Question: I have a custom UITableViewCell which has a thumbnail and bunch of text. The row height is configured to be calculated automatically using
'''
tableView.estimatedRowHeight = 129;
tableView.rowHeight = UITableViewAutomaticDimension
'''
The row height should be calculated as exactly points.
Everything looks great on the iPhone 5. However, on iPhone 6 Plus, the auto row height fails INTERMITTENTLY for random rows with the following log.
'''
(
"<NSLayoutConstraint:0x17009ddd0 V:|-(20)-[scoop.ThumbnailImage:0x124d2a5a0] (Names: '|':UITableViewCellContentView:0x124e23200 )>",
"<NSLayoutConstraint:0x17009de70 UITableViewCellContentView:0x124e23200.bottomMargin == scoop.ThumbnailImage:0x124d2a5a0.bottom + 20>",
"<NSLayoutConstraint:0x17009e780 V:[scoop.ThumbnailImage:0x124d2a5a0(90)]>",
"<NSLayoutConstraint:0x17009ef00 'UIView-Encapsulated-Layout-Height' V:[UITableViewCellContentView:0x124e23200(138.333)]>"
)
'''
The last line of the log seems to say that for some reason the row height was calculated as . I have been banging my head for a while now but I am unable to figure out why this is happening. Can some one please help?
This is how my table view cell looks like.

I couldn't get the code out of the main repo since its a part of a bigger project. But I have managed to reproduce the issue with a very simple sane project. Please find it here <URL>.
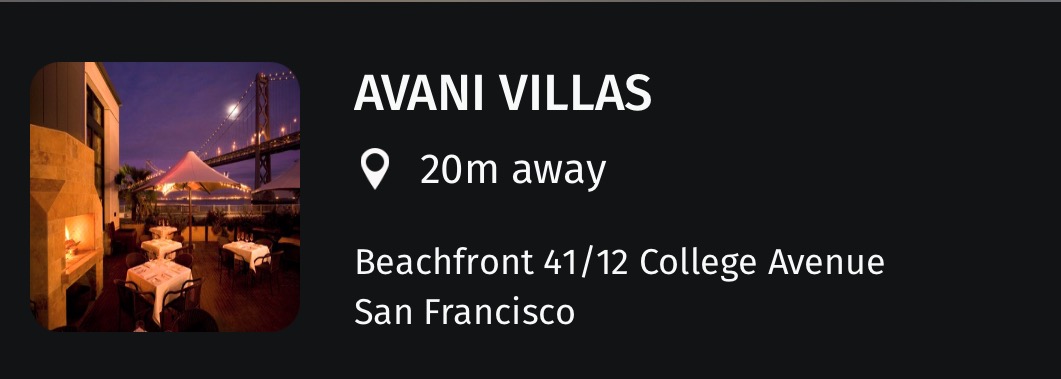
Answer: This warning is telling you there's a conflict in your constraints.
Reduce the priority of the height constraint to 999 and it will go away. Tested it in your Github project and worked perfectly.
<URL>